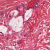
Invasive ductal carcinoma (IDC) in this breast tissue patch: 0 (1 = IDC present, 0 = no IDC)